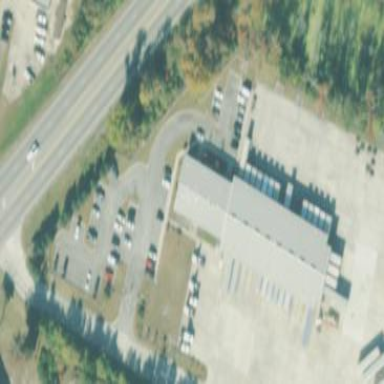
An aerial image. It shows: Transportation building.